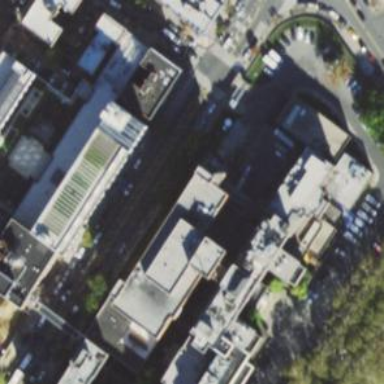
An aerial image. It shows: Hospital building.